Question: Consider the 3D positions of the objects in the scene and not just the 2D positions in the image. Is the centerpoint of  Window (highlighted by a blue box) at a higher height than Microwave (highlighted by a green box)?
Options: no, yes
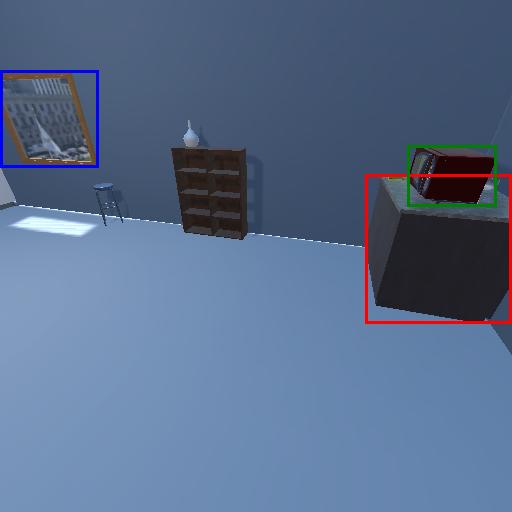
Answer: no